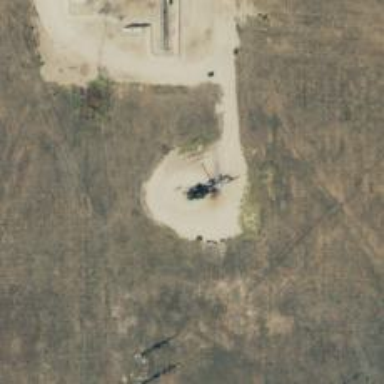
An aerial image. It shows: Petroleum well that is man-made.